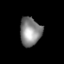
Tissue: lung
Cell type: Epithelial cells
Senescence score: 0.217
Nuclear area (px): 589
Mean DAPI intensity: 135.263